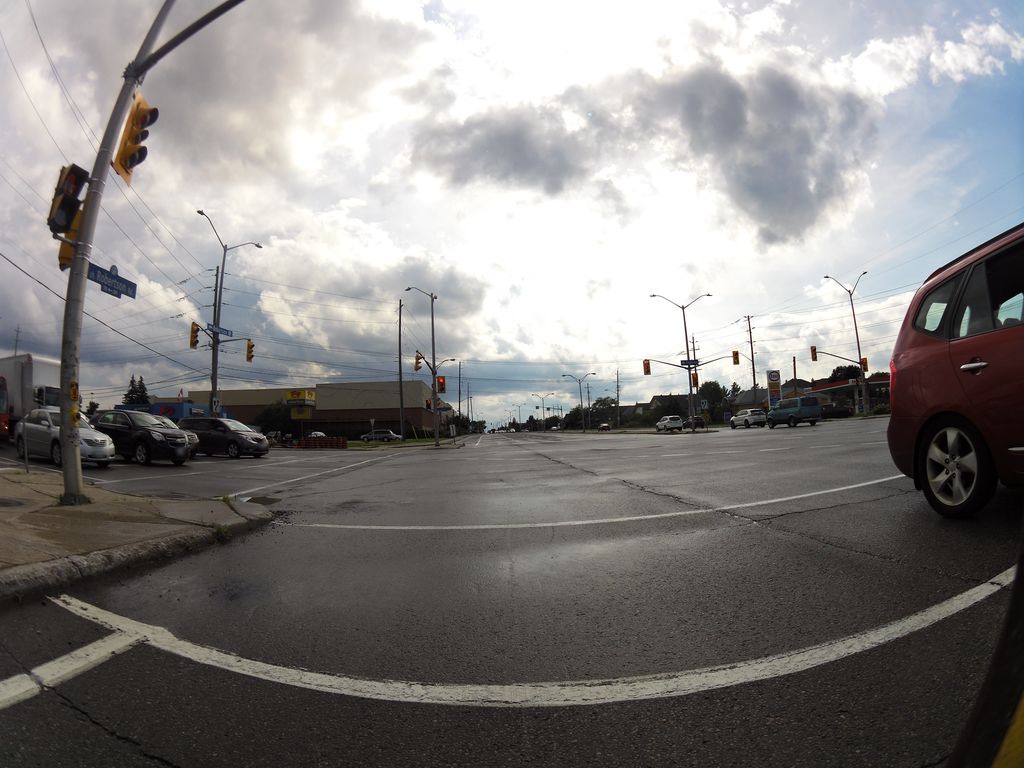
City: ottawa-gatineau